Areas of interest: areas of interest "Foxconn Chongqing Science and Technology Park"
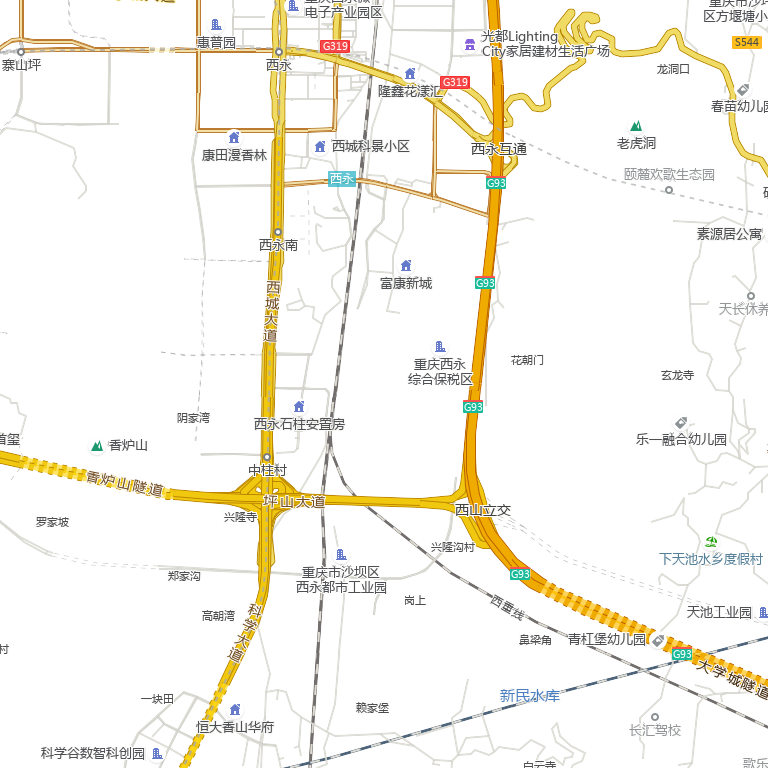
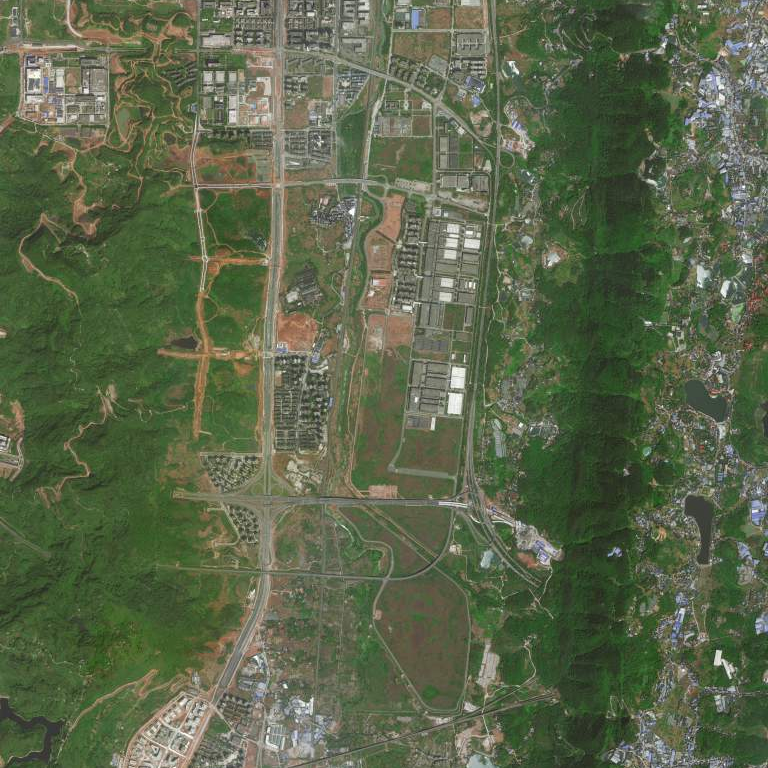